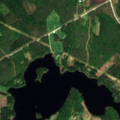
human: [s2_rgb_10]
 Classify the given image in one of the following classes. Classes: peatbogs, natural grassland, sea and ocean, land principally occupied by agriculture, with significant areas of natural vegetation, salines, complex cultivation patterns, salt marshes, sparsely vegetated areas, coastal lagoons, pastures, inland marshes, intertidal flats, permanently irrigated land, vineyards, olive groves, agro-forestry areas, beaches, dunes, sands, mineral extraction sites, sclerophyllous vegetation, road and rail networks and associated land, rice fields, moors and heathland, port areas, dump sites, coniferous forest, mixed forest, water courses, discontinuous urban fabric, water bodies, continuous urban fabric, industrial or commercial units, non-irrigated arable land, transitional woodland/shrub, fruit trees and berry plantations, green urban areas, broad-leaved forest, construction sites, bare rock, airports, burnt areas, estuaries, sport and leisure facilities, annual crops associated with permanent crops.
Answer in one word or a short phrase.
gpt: coniferous forest, mixed forest, transitional woodland/shrub, water bodies